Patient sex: M
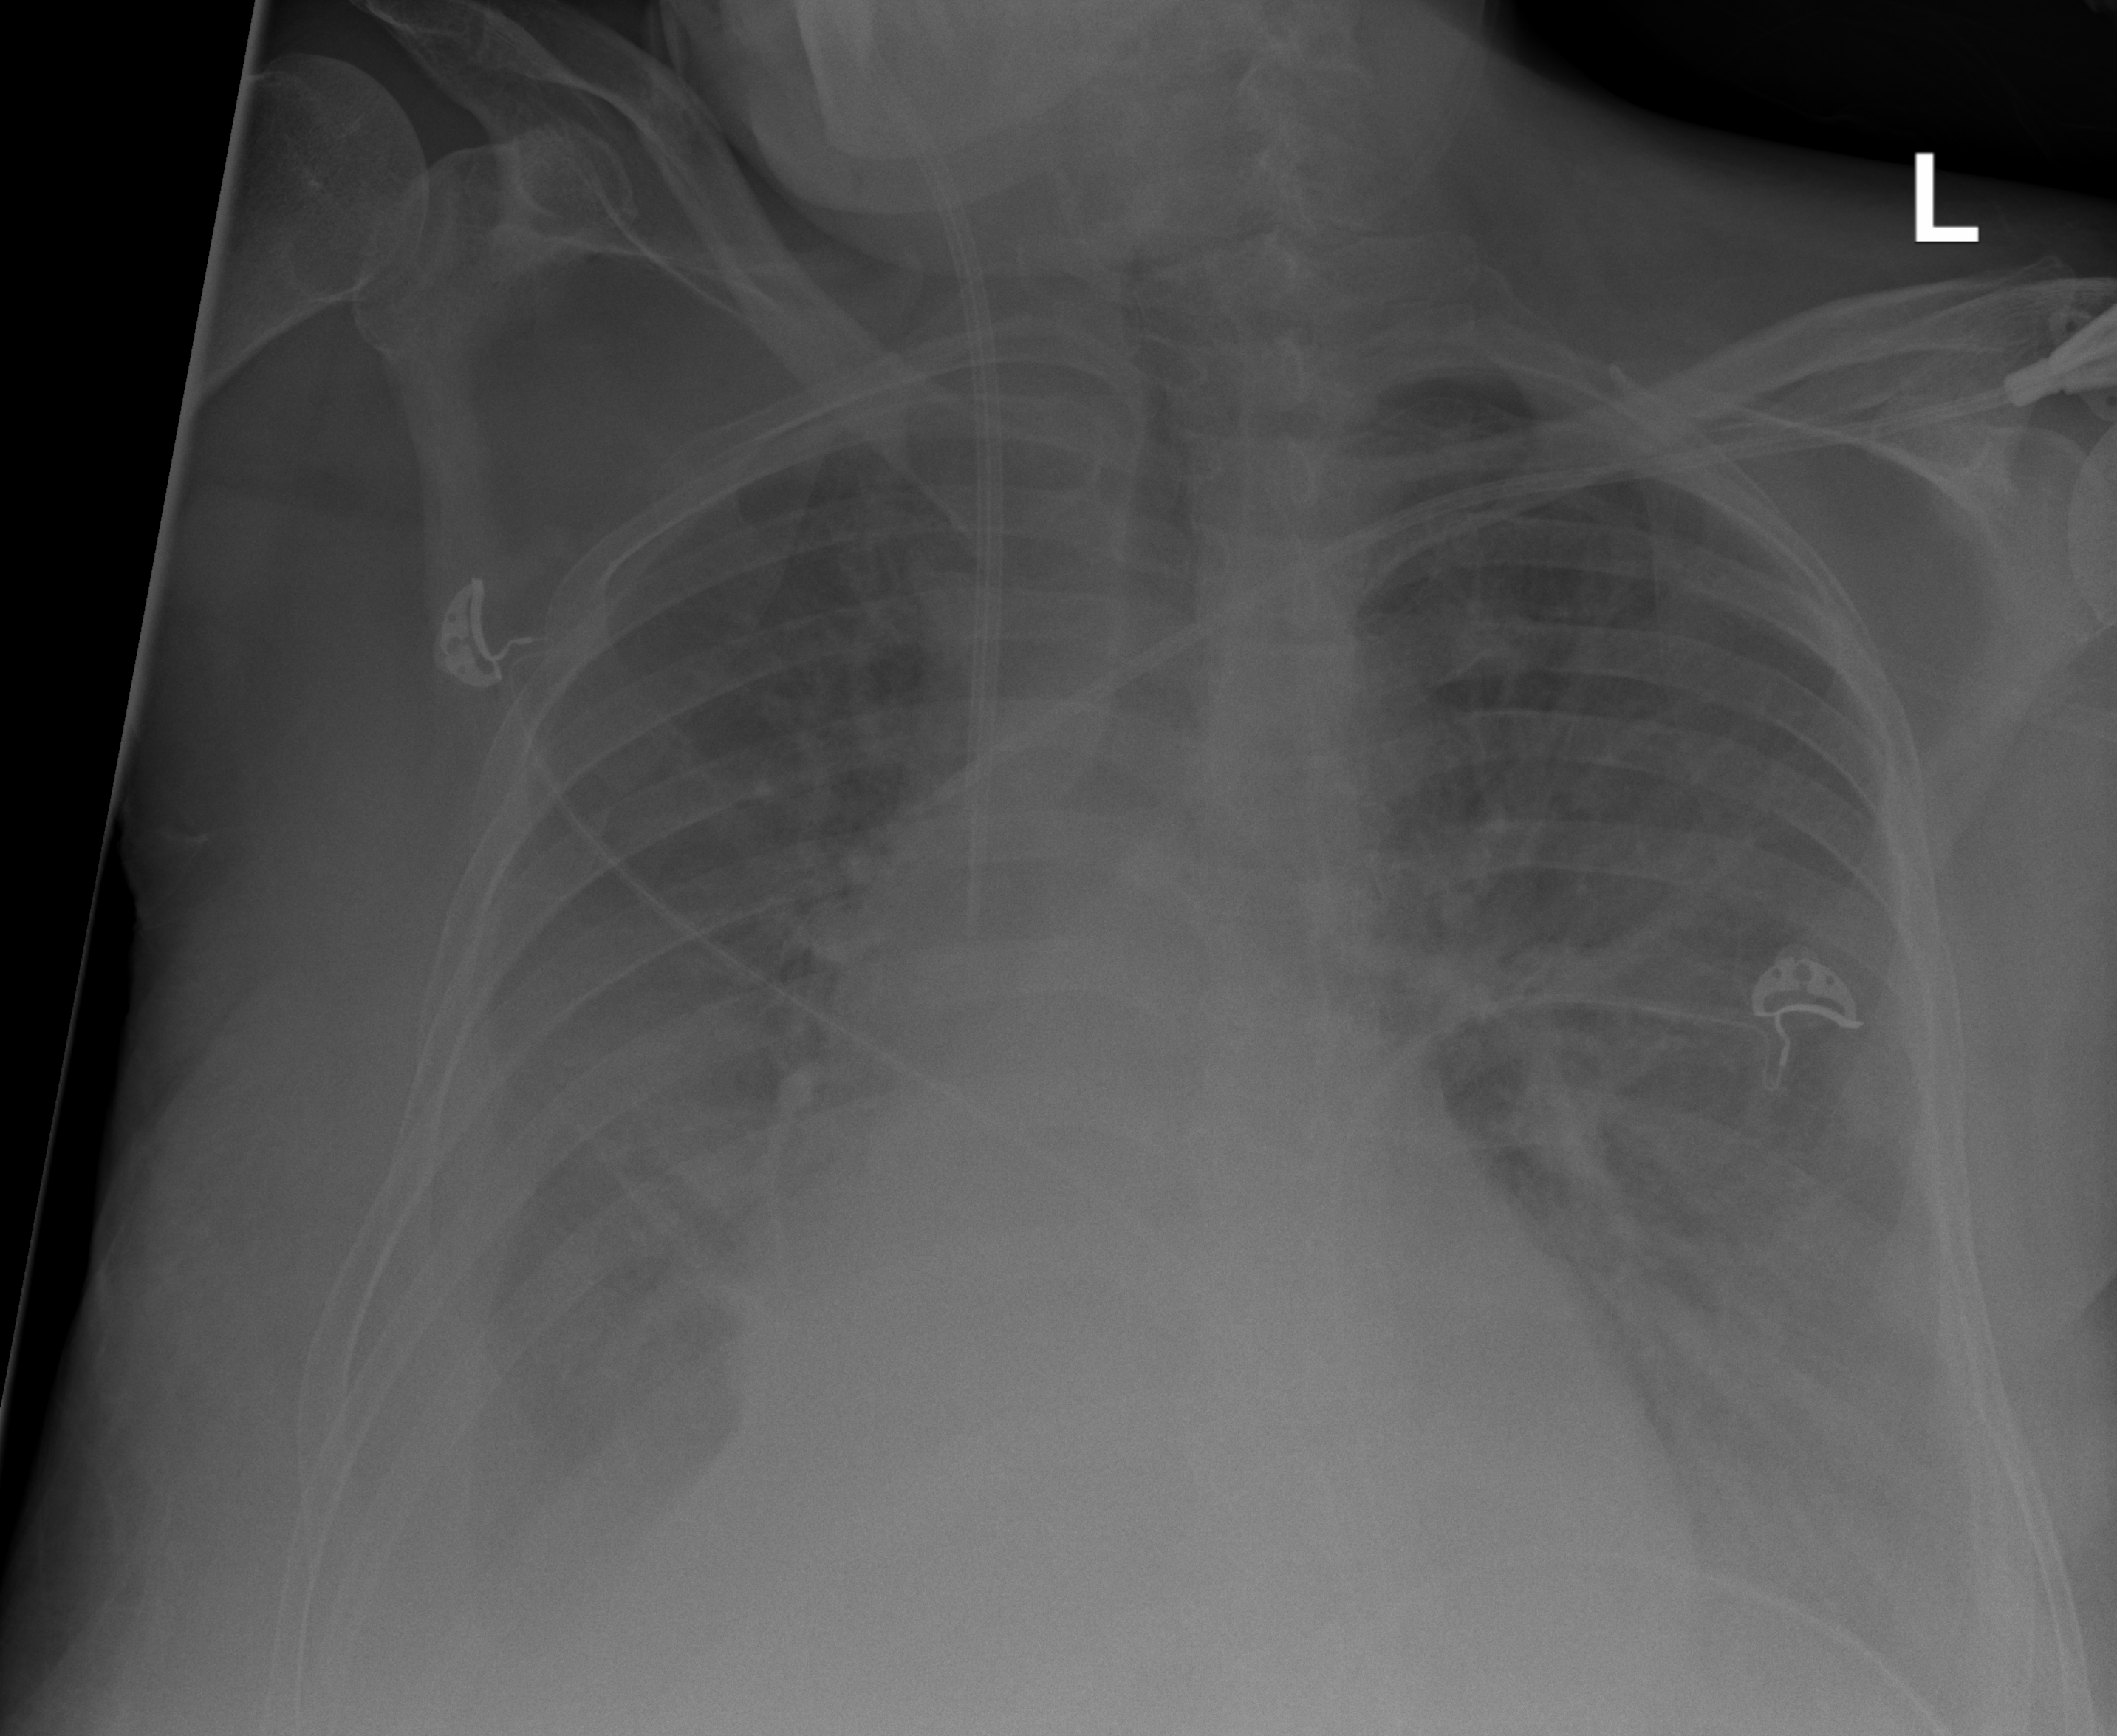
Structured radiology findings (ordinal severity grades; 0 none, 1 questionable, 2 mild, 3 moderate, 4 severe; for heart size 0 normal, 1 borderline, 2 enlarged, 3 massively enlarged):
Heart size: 2
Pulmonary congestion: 2
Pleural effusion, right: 3
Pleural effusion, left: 2
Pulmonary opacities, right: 2
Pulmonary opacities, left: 2
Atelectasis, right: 3
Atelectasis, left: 2